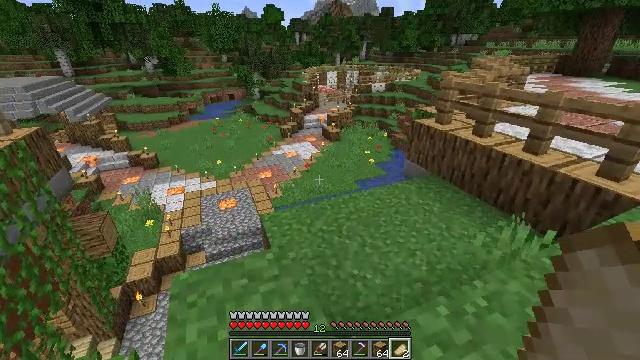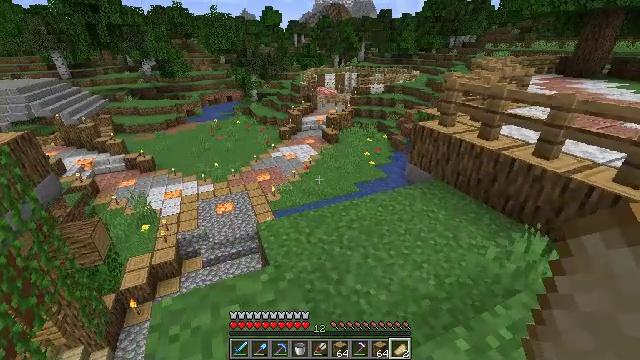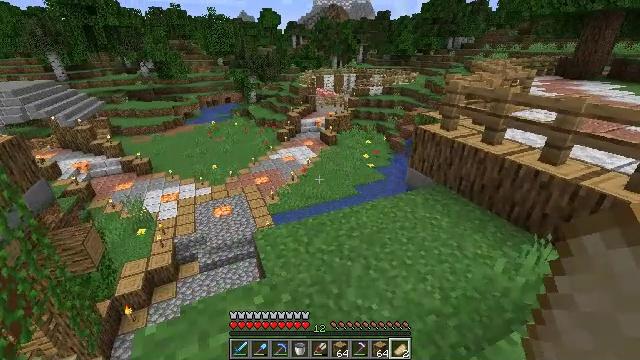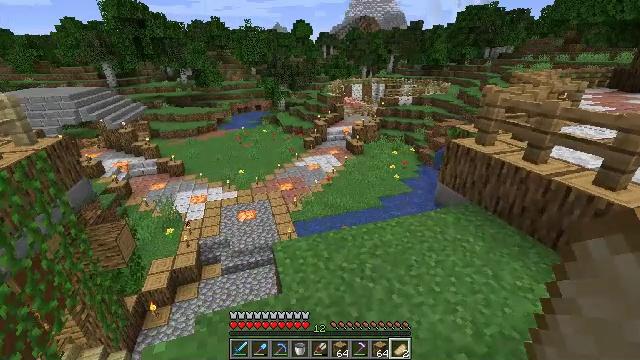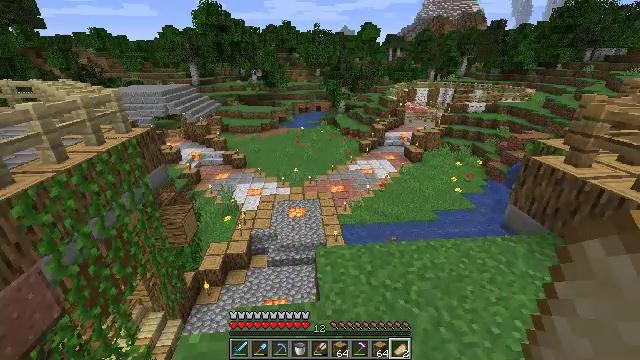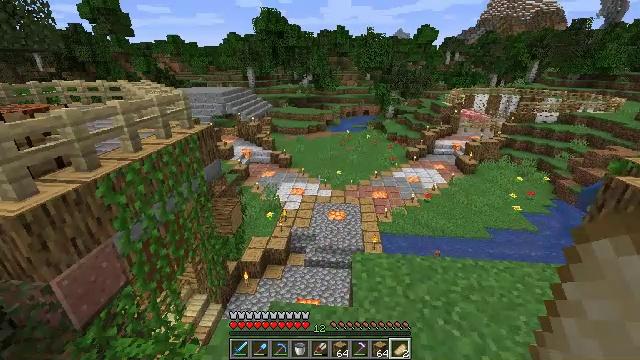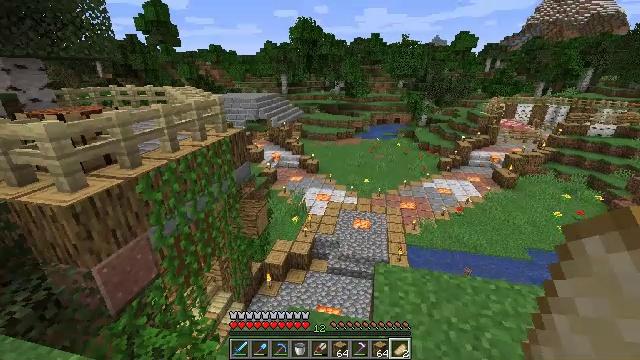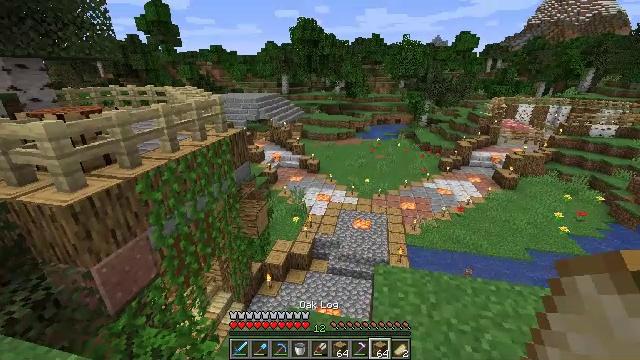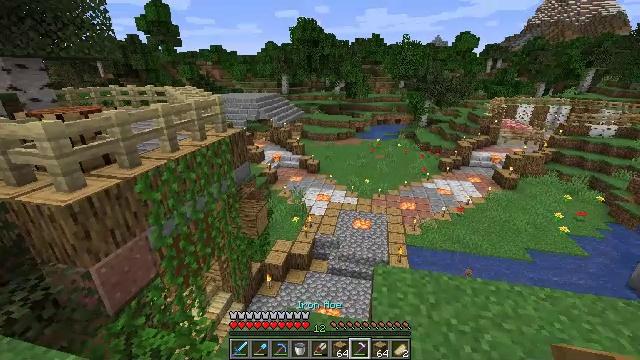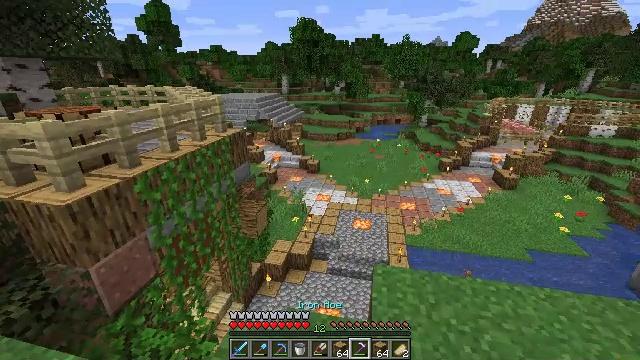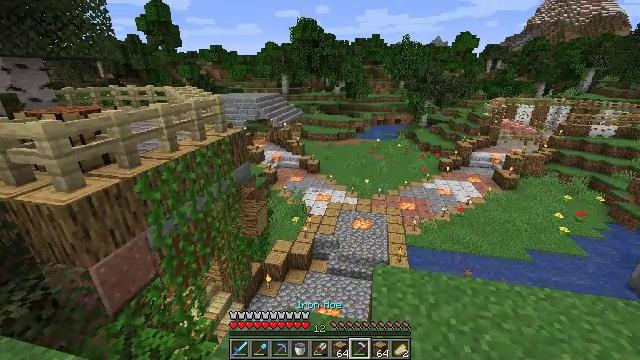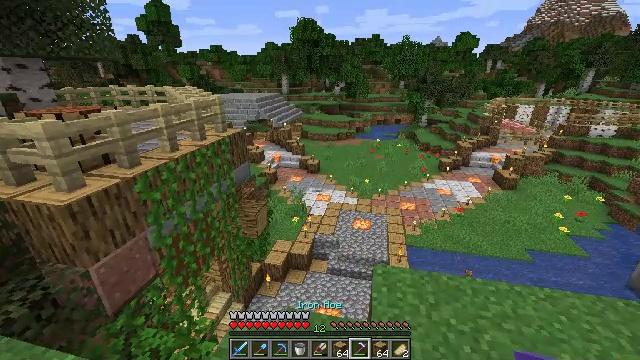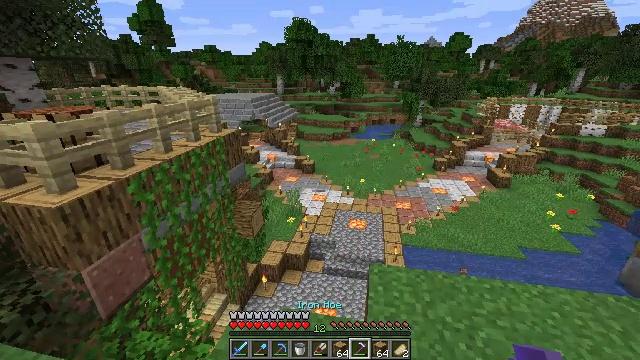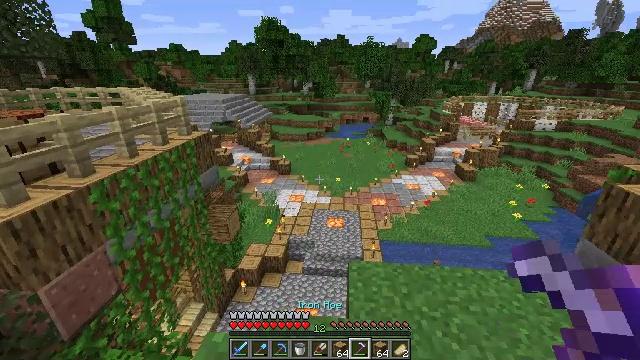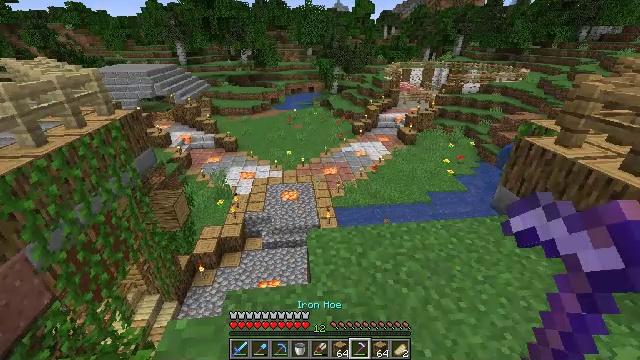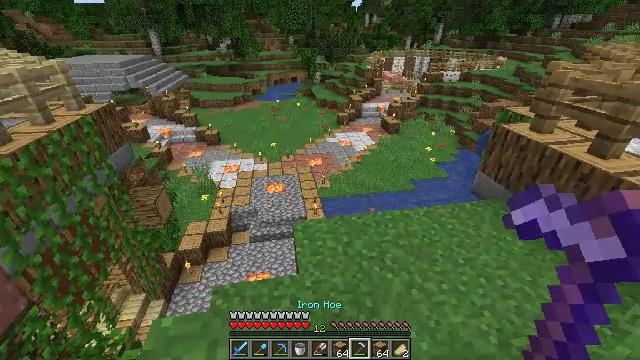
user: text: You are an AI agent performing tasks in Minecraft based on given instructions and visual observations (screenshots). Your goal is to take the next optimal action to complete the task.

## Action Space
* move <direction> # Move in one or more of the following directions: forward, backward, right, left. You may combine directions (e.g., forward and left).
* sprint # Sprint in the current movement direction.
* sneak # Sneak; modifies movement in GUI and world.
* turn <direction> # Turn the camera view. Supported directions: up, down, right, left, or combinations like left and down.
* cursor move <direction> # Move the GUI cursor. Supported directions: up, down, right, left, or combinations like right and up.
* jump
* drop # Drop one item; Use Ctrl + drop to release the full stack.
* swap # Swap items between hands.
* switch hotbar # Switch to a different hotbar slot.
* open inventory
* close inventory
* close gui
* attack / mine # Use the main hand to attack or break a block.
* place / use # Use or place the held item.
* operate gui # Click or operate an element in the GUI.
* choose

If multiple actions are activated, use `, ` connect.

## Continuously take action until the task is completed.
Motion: motion action
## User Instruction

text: Mine the birch fence to collect it.
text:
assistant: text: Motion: move forward
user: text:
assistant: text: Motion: move forward
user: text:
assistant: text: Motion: turn left and up
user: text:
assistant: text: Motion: turn left
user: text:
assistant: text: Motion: turn left
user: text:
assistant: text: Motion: turn left and up
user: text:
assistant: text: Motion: no_op
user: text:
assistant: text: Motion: no_op
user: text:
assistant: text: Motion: no_op
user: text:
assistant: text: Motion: no_op
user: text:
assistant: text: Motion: no_op
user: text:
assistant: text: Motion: turn right
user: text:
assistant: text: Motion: turn right
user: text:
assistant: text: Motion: turn right and down
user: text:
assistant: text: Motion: move right, turn right and down
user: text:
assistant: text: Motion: move right
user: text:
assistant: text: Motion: move right, turn left
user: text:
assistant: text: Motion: move right
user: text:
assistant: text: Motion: move right
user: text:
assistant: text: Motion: move right
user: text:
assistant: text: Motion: move right
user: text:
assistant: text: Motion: turn left
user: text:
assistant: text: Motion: turn left
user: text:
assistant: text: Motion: turn left
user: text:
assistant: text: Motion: turn left
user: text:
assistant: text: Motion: no_op
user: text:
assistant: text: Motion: no_op
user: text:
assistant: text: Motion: no_op
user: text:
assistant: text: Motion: no_op
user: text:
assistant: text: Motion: no_op